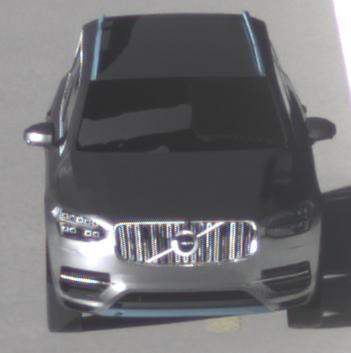
Make: Volvo
Model: XC90 B5
Detailed model: XC90 (L)
Model produced from: 2019/08
Model produced until: 2020/04
Doors: 5
Color: gray
Road condition: dry road
Daytime: sunrise or sunset
Contrast: high contrast